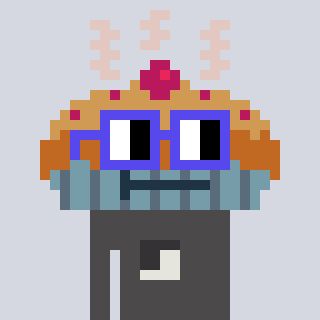
a pixel art character with square blue glasses, a pie-shaped head and a grayscale-colored body on a cool background